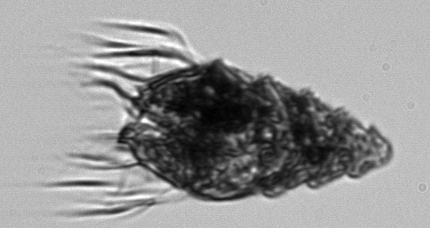
Label: Laboea_strobila